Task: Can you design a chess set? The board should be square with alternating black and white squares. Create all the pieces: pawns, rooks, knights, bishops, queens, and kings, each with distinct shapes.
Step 4732:
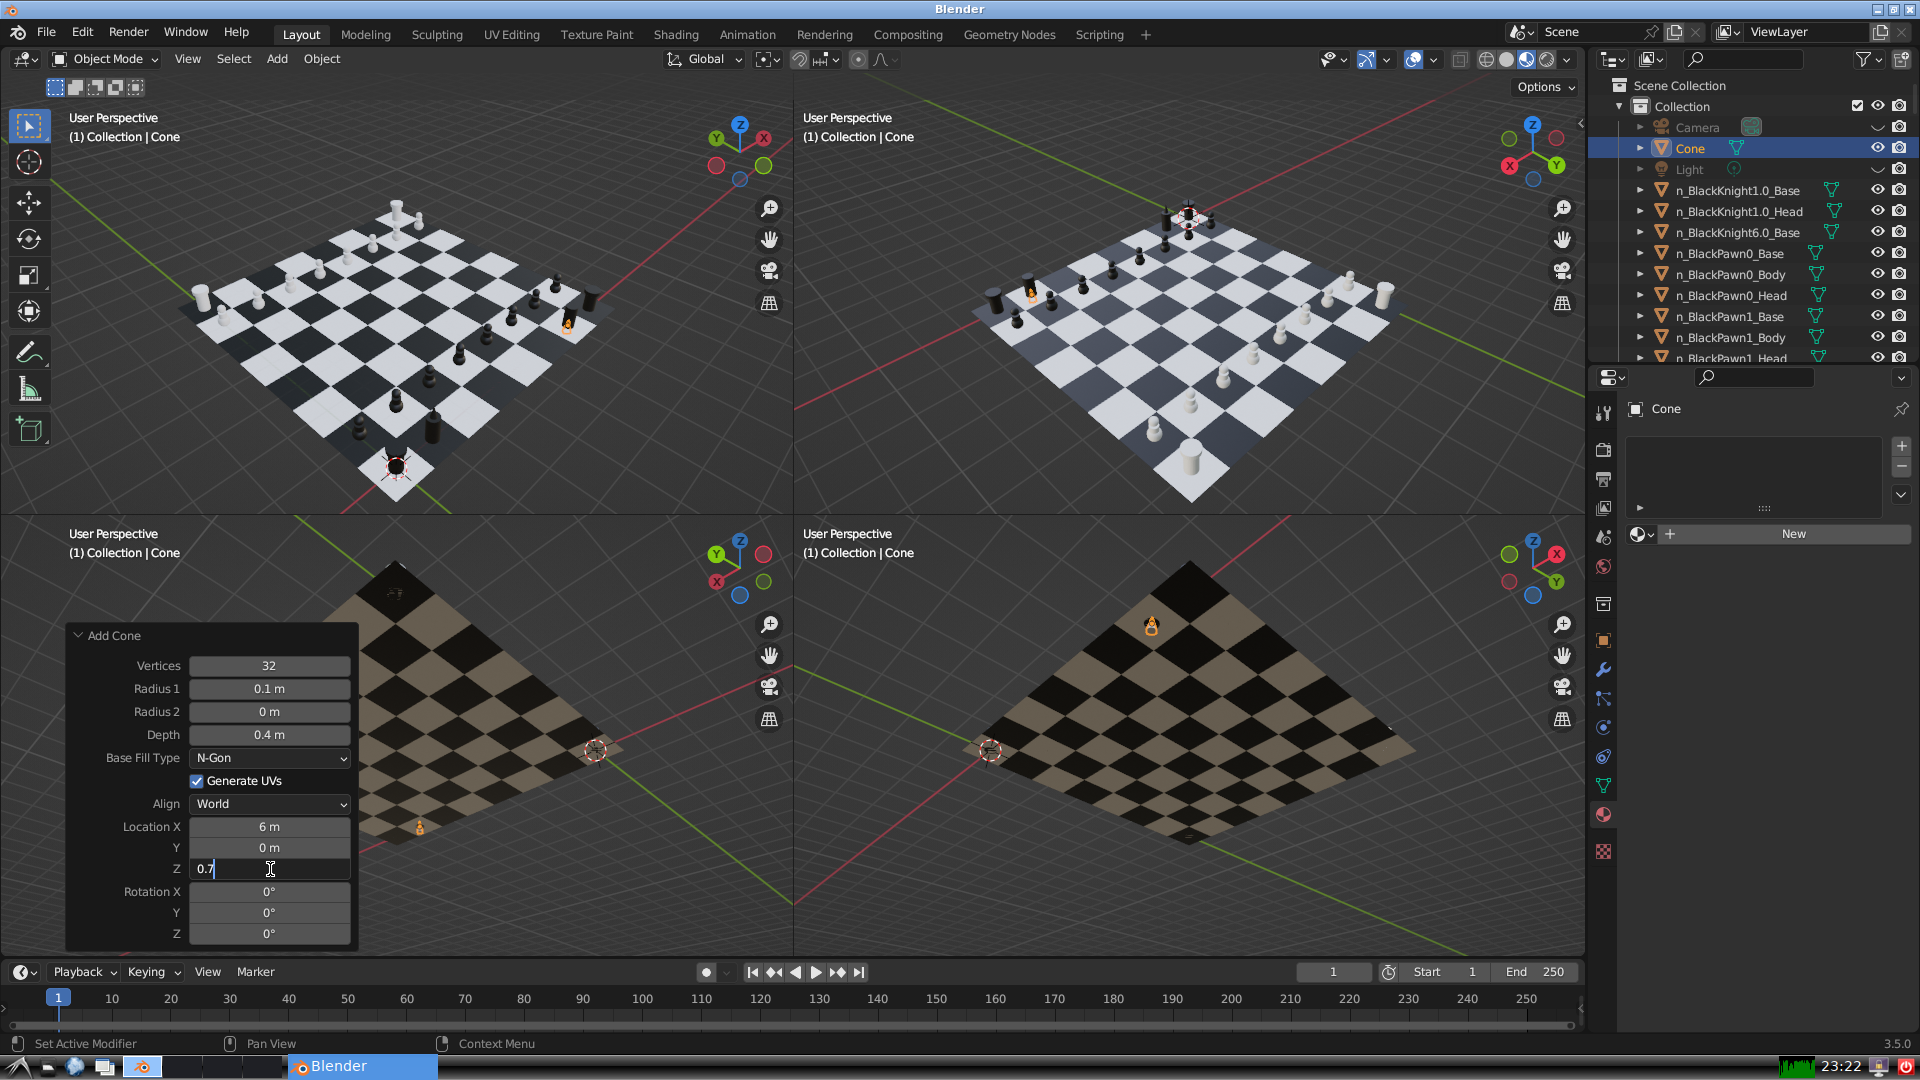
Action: {"key_press": ['Return']}